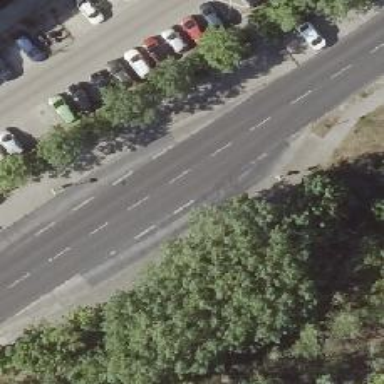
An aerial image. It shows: Tertiary road with asphalt surface and lane markings.